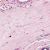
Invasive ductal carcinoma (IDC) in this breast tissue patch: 0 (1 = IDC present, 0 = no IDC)